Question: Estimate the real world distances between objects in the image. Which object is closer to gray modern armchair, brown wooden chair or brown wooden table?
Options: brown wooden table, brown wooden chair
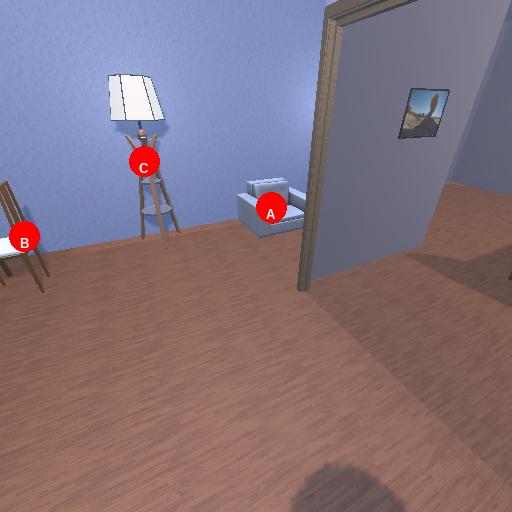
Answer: brown wooden table